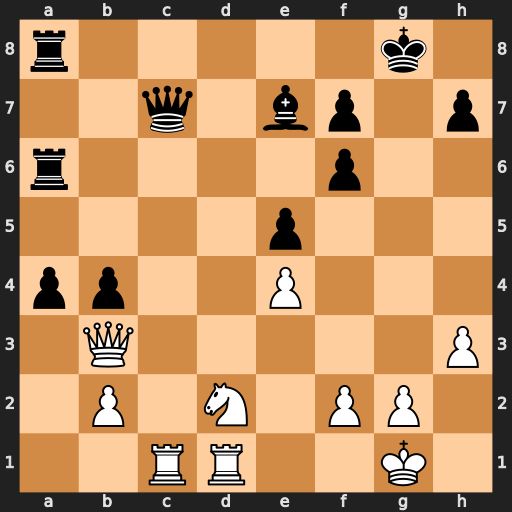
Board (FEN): r5k1/2q1bp1p/r4p2/4p3/pp2P3/1Q5P/1P1N1PP1/2RR2K1
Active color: w
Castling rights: -
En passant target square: -
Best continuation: Qg3+ Kf8 Rxc7